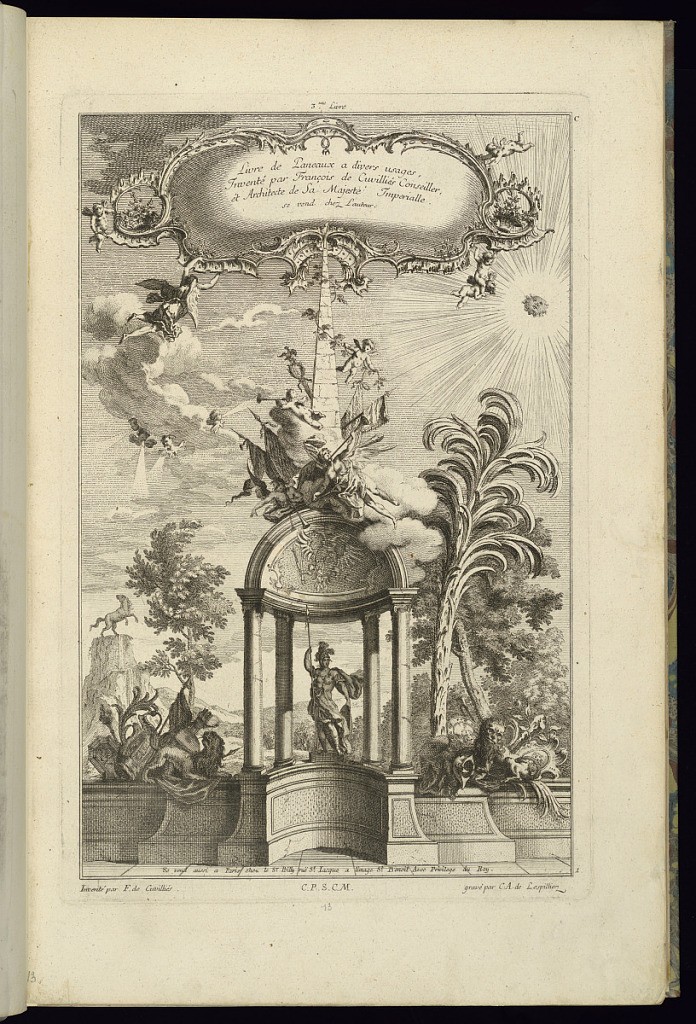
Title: Title Page
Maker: François de Cuvilliés the Elder, Belgian, 1695 - 1768
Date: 1745
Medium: Etching and engraving on off-white laid paper
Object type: Print
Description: Title page with a cartouche in the upper center of the plate with the title printed within. Below is a scene of a statue of a warrior in a niche, surrounded by lions and attributes of war, and set in a landscape with palm trees and a horse on a mountain. The plate is signed and numbered.